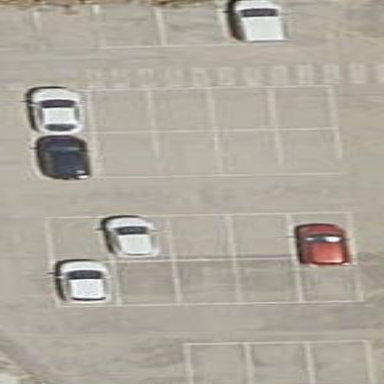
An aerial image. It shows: Parking area with surface.